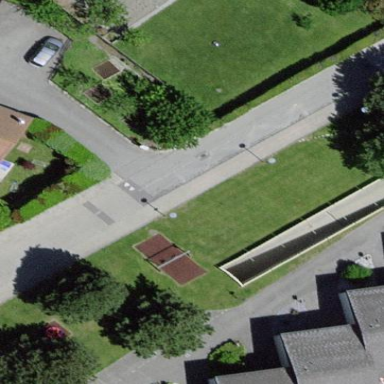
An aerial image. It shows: Lovely park for leisure and relaxation.